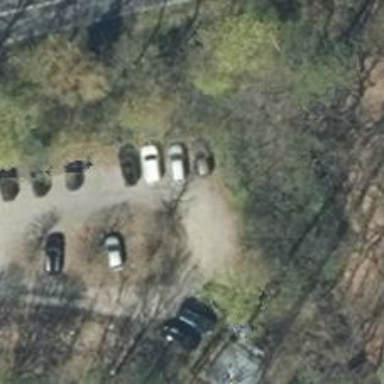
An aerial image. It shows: Parking aisle with pebblestone surface.